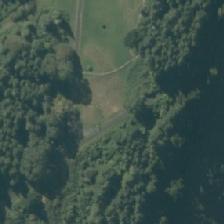
Land cover: low_producing_grassland